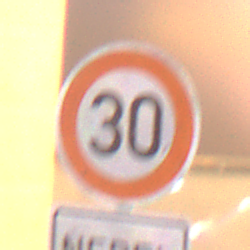
Verkehrszeichen: Geschwindigkeit30
Zusatzzeichen unten: HinweiseAufGefahrenDurchVerbaleAngabe10
Umgebung: Outdoor, Urban
Tageszeit: Night
Wetter: Clear
Licht: Artificial
Jahreszeit: NotSpecified
Kontrast: HighContrast